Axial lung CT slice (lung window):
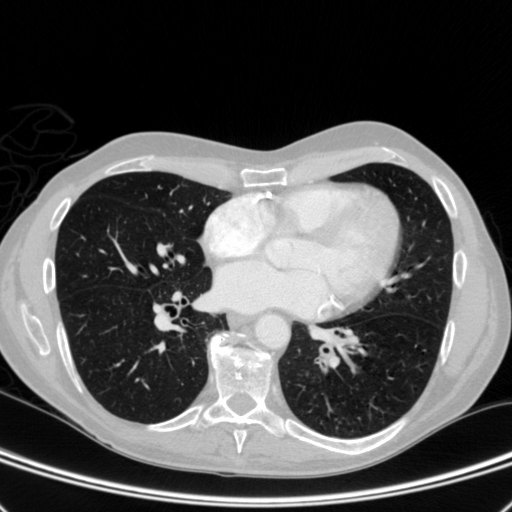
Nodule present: no